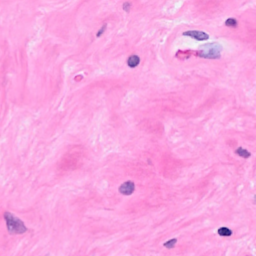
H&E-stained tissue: Breast